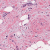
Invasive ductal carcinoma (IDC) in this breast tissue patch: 1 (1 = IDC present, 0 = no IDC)